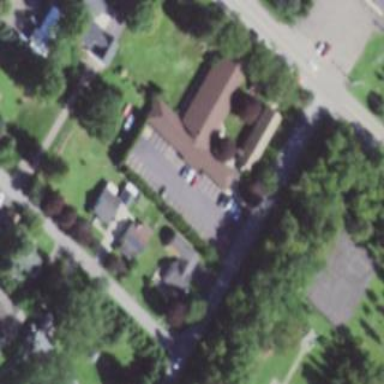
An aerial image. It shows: Beautiful church building.